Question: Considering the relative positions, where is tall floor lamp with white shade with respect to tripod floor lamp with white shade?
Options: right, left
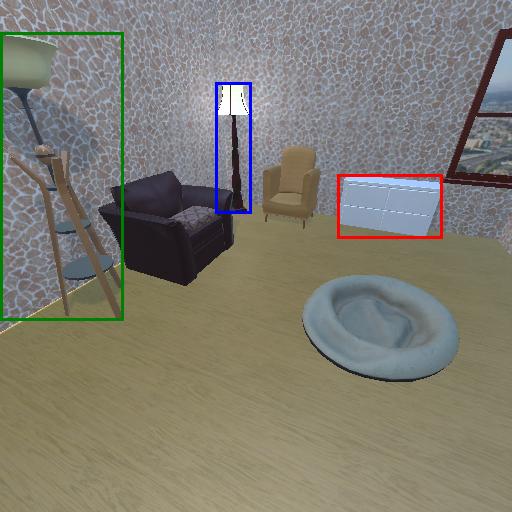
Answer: right